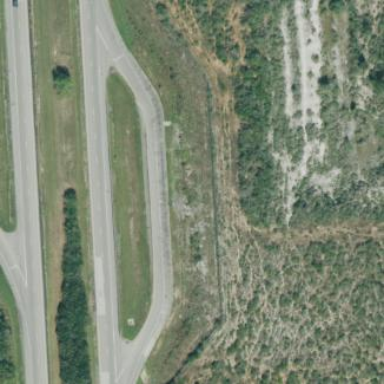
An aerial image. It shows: Rest area on the road.